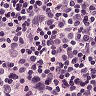
Metastatic tissue present: no